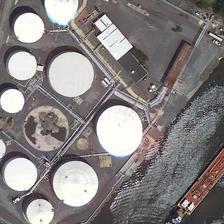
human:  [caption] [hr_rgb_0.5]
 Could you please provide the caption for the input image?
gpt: some tanks are next to a river with a boat in it .

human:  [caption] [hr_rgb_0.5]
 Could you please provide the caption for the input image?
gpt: many tanks are near a river with a boat in it .

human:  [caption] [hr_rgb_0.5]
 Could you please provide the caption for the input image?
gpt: many storage tanks are next to a river with a boat in it .

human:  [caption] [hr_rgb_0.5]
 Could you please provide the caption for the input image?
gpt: on the bank, several white buildings can be seen and there is a huge boat sailing in the river .

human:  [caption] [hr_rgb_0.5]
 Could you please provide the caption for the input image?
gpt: some tanks are next to a river with a boat in it .